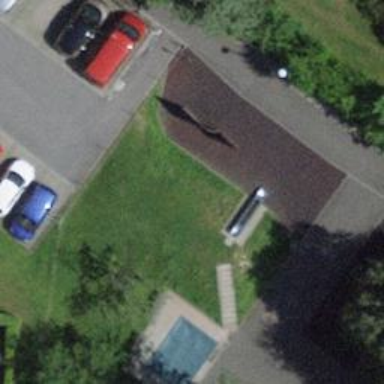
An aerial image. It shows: Playground featuring slide.